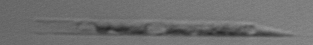
Label: Rhizosolenia